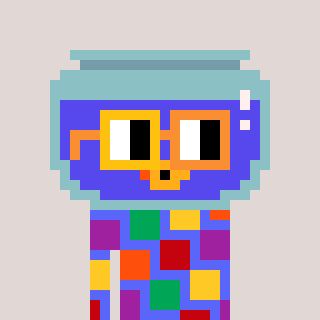
a pixel art character with square yellow and orange glasses, a goldfish-shaped head and a purple-colored body on a warm background